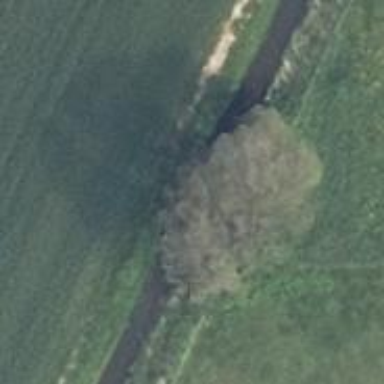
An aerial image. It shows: Deciduous broadleaved tree.